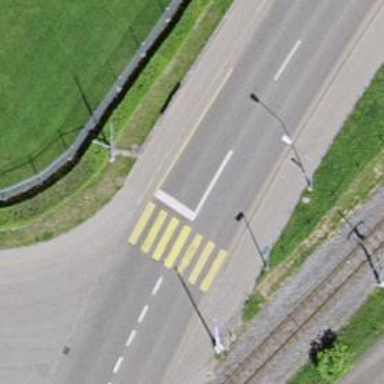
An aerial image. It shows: Marked crossing with visible markings.